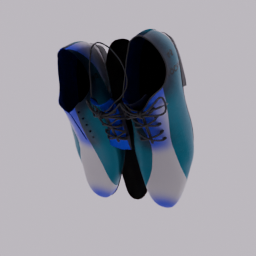
Label: people